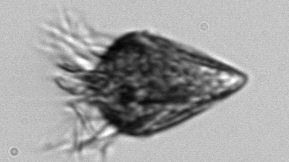
Label: Ciliophora